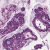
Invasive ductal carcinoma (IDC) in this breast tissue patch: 1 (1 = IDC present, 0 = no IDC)